Question: I've made a usercontrol where my rootcontainer is a grid.
The grid has 3 columns, and I want to make the first and last column a fixed size of 30.
The middle column should take all the remaining space.
But my code is not working..
Here is my code:
'''
<UserControl
xmlns="http://schemas.microsoft.com/winfx/2006/xaml/presentation"
xmlns:x="http://schemas.microsoft.com/winfx/2006/xaml"
xmlns:d="http://schemas.microsoft.com/expression/blend/2008"
xmlns:mc="http://schemas.openxmlformats.org/markup-compatibility/2006"
xmlns:i="http://schemas.microsoft.com/expression/2010/interactivity" xmlns:ei="http://schemas.microsoft.com/expression/2010/interactions"
xmlns:ee="http://schemas.microsoft.com/expression/2010/effects"
mc:Ignorable="d"
x:Class="UserControlSolution.UserControlButton"
x:Name="UserControl"
Height="50" Background="{DynamicResource DarkGrey}">
<i:Interaction.Triggers>
<i:EventTrigger EventName="MouseEnter">
<ei:GoToStateAction TargetObject="{Binding ElementName=UserControl}" StateName="Expand"/>
</i:EventTrigger>
<i:EventTrigger EventName="MouseLeave">
<ei:GoToStateAction TargetObject="{Binding ElementName=UserControl}" StateName="Collapse"/>
</i:EventTrigger>
<i:EventTrigger EventName="MouseLeftButtonDown" SourceObject="{Binding ElementName=UserStatusLabel}">
<ei:GoToStateAction TargetObject="{Binding ElementName=UserControl}" StateName="CenterUserName"/>
</i:EventTrigger>
</i:Interaction.Triggers>
<Grid x:Name="LayoutRoot" Height="50" RenderTransformOrigin="0.5,0.5" VerticalAlignment="Top" HorizontalAlignment="Left">
<Grid.ColumnDefinitions>
<ColumnDefinition Width="30"/>
<ColumnDefinition Width="*"/>
<ColumnDefinition Width="30"/>
</Grid.ColumnDefinitions>
<VisualStateManager.CustomVisualStateManager>
<ei:ExtendedVisualStateManager/>
</VisualStateManager.CustomVisualStateManager>
<VisualStateManager.VisualStateGroups>
<VisualStateGroup x:Name="VisualStateGroup">
<VisualStateGroup.Transitions>
<VisualTransition GeneratedDuration="0:0:0.3" To="Expand"/>
<VisualTransition GeneratedDuration="0:0:0.1" To="Collapse"/>
</VisualStateGroup.Transitions>
<VisualState x:Name="Expand">
<Storyboard>
<DoubleAnimationUsingKeyFrames Storyboard.TargetProperty="(FrameworkElement.Height)" Storyboard.TargetName="UserControl">
<EasingDoubleKeyFrame KeyTime="0" Value="90"/>
</DoubleAnimationUsingKeyFrames>
<ObjectAnimationUsingKeyFrames Storyboard.TargetProperty="(FrameworkElement.VerticalAlignment)" Storyboard.TargetName="UserCallAlarmPanel">
<DiscreteObjectKeyFrame KeyTime="0" Value="{x:Static VerticalAlignment.Top}"/>
</ObjectAnimationUsingKeyFrames>
</Storyboard>
</VisualState>
<VisualState x:Name="Collapse"/>
</VisualStateGroup>
</VisualStateManager.VisualStateGroups>
<StackPanel x:Name="UserCallAlarmPanel" Grid.Column="0" Background="{DynamicResource DarkGrey}" Margin="0,0,2,0" HorizontalAlignment="Left" VerticalAlignment="Center">
<Viewbox Height="25">
<ContentControl Content="{DynamicResource calls_icon}" />
</Viewbox>
<Viewbox Height="25">
<ContentControl Content="{DynamicResource alarm_icon}"/>
</Viewbox>
</StackPanel>
<StackPanel x:Name="UserContainer" Orientation="Vertical" VerticalAlignment="Center" Grid.Column="1" Background="{DynamicResource Red}" >
<TextBlock x:Name="NameLabel" FontSize="16" Foreground="#FFE5E5E5" Text="Onthaal Telefoon" VerticalAlignment="Top" FontFamily="Segoe UI Semibold" RenderTransformOrigin="0.5,0.5" Margin="0,0,0,2"/>
<TextBlock x:Name="UserStatusLabel" TextWrapping="Wrap" VerticalAlignment="Top" Foreground="#FFE5E5E5"><Run Language="nl-nl" Text="Demeestere advocaten"/></TextBlock>
</StackPanel>
<Viewbox x:Name="StatusIconContainer" VerticalAlignment="Center" Grid.Column="2" OpacityMask="Black">
<ContentControl x:Name="StatusIcon" Content="{DynamicResource appbar_check_orange}" VerticalAlignment="Top" />
</Viewbox>
</Grid>
</UserControl>
'''
I've set the width of the middle column to '*' but that doesn't work apparently.
This is what it looks like when I set the middle column background to blue:

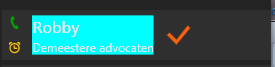
Answer: Either you have to give some width that should be greater than 60 (30+30) or you have to set 'HorizontalAlignment="Stretch"' in order to take grid the full space. After grid stretches to fill its parent the middle column will take the rest of the space left after 30 and 30 of first and last column